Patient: sex F, age 65
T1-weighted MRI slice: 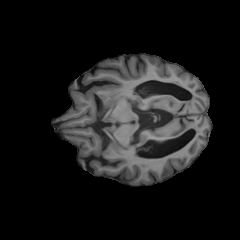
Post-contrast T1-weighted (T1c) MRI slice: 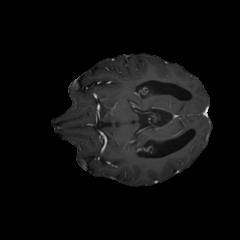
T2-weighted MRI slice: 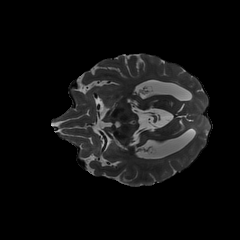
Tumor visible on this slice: no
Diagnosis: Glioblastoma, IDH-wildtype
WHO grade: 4